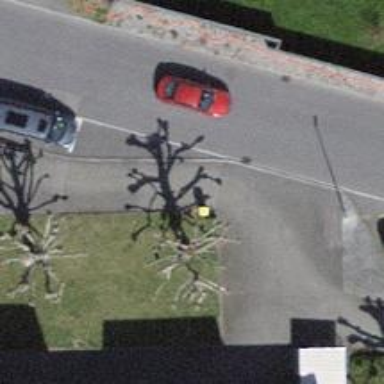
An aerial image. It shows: Post box is visible.